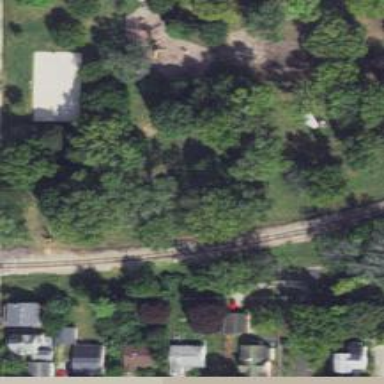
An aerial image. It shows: Abandoned railway siding.